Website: bh-photo
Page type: address-validator
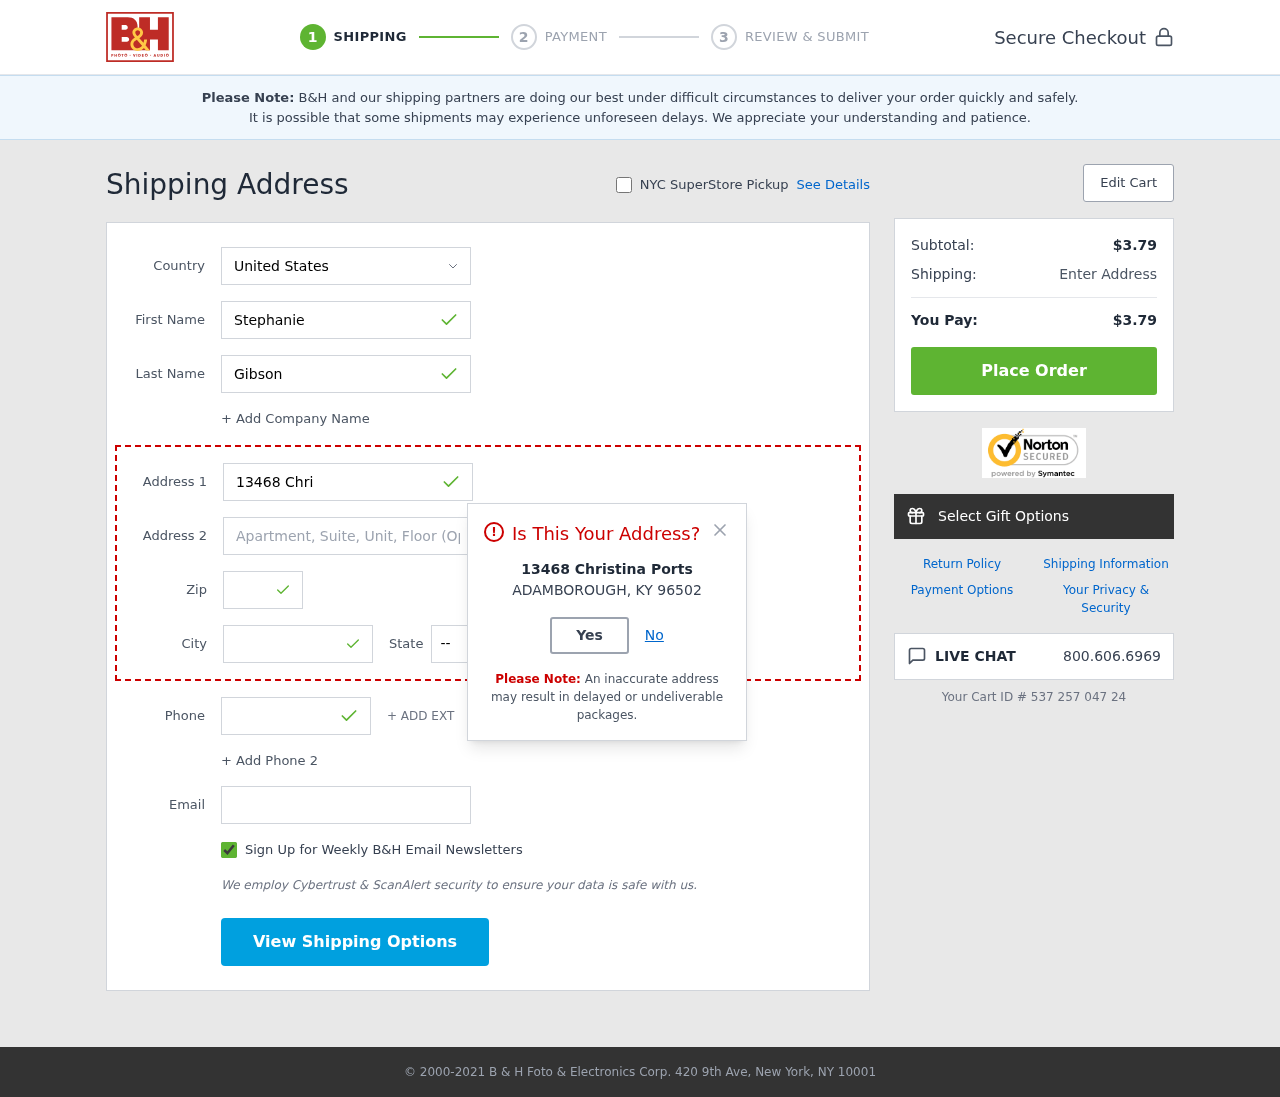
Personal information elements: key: PII_CITY
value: Adamborough
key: PII_COUNTRY
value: United States
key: PII_EMAIL
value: sgibson@yahoo.com
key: PII_FIRSTNAME
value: Stephanie
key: PII_LASTNAME
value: Gibson
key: PII_PHONE
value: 2247946390
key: PII_POSTCODE
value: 96502
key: PII_STATE_ABBR
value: KY
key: PII_STREET
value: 13468 Christina Ports
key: PII_CITY_MODAL
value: ADAMBOROUGH
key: PII_POSTCODE_FULL
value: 96502
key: PII_LOCATION13_POSTCODE_EXT
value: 6502
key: PII_POSTCODE_NUMERIC
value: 96502
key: PII_LOCATION13_POSTCODE_EXT_NUMERIC
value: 6502
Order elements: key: ORDER_SUBTOTAL
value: $3.79
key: ORDER_TOTAL
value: $3.79
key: ORDER_ID
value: Your Cart ID # 537 257 047 24